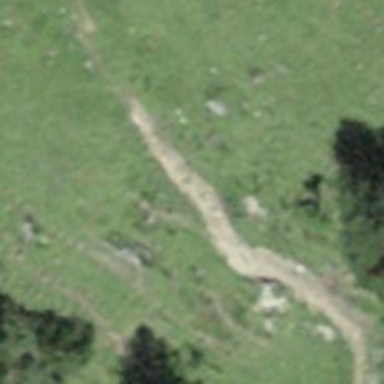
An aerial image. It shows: Path.